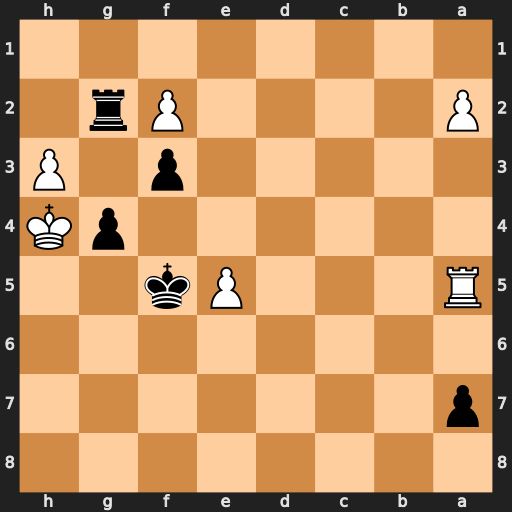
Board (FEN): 8/p7/8/R3Pk2/6pK/5p1P/P4Pr1/8
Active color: b
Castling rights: -
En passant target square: -
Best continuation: g3 fxg3 f2 Rxa7 Ke6 Ra6+ Kxe5